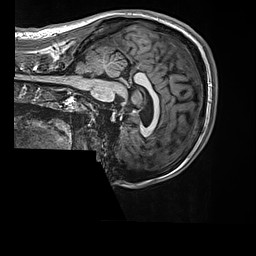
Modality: T1w
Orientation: sagittal
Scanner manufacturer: siemens
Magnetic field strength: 3 T
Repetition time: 2.5 s
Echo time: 0.00299 s